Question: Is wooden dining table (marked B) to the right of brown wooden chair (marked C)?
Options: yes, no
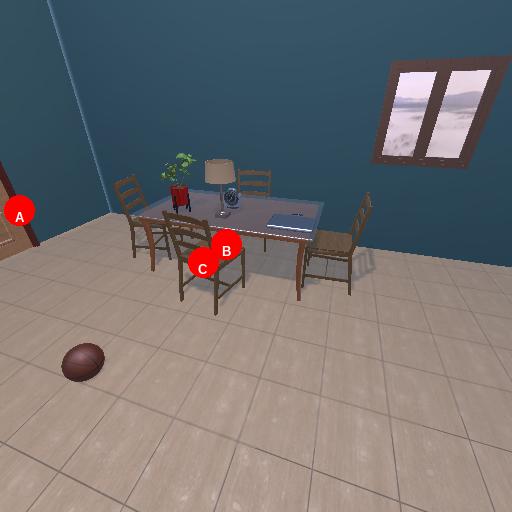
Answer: yes